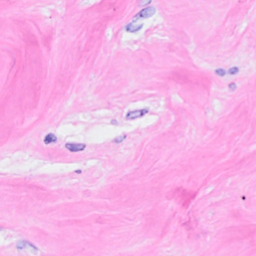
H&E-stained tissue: Breast